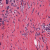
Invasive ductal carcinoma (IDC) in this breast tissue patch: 1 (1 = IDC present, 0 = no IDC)